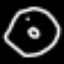
Label: donut